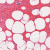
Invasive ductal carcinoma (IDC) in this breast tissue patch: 0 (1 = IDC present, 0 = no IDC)